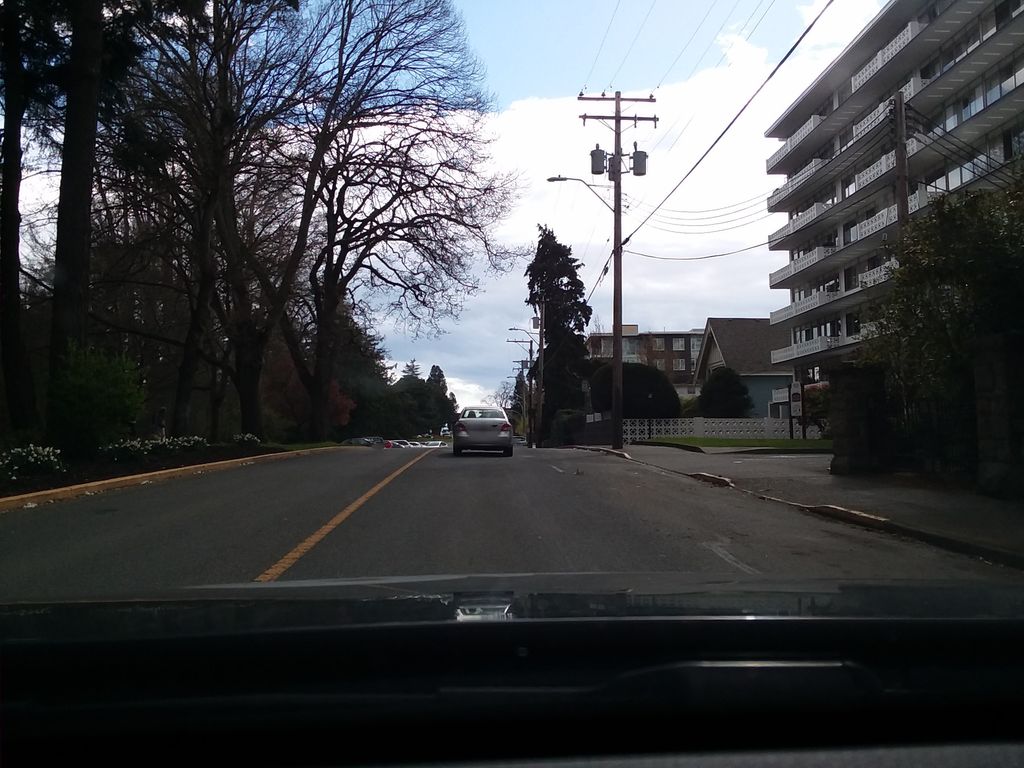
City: victoria